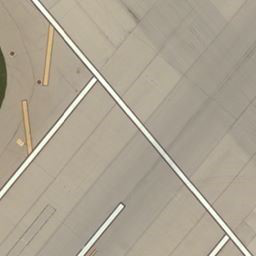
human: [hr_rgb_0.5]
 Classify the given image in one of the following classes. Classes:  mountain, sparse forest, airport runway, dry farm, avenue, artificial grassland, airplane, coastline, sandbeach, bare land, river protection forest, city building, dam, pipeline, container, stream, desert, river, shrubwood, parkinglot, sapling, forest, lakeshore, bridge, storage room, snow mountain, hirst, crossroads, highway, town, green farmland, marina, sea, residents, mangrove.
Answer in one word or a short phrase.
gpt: airport runway